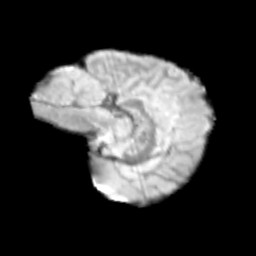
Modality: T2w
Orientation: sagittal
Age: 10
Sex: male
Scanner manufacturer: siemens
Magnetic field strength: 3 T
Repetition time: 3.8 s
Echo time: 0.07 s